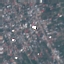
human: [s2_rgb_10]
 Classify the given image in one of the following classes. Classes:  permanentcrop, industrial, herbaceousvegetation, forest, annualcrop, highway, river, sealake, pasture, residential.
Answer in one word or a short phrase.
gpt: Residential